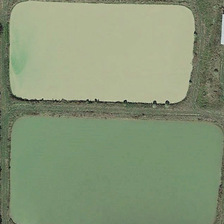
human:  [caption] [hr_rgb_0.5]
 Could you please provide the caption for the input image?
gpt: a row of green trees is near two rectangular ponds .

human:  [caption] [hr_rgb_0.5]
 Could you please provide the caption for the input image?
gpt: a row of green trees is near two rectangular ponds .

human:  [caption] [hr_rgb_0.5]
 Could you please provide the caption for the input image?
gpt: a row of green trees is near two rectangular ponds .

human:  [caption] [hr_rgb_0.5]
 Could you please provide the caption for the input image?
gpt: a row of green trees is near two rectangular ponds .

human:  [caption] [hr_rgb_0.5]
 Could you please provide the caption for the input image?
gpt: a row of green trees is near two rectangular ponds .